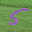
Label: 5